Interaction volume radius: 5 \u00c5
Interaction volume height: 30 \u00c5
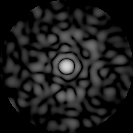
Disorder parameter: 0.8631